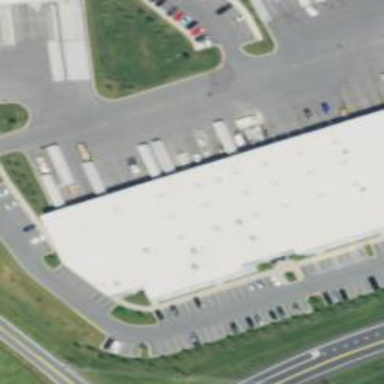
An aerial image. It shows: Commercial building.